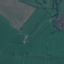
Land use / land cover: Pasture